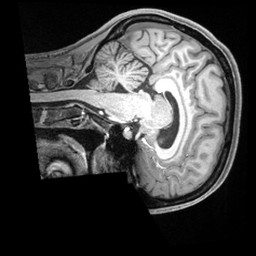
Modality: T1w
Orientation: sagittal
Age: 28
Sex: female
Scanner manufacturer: siemens
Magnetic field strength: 3 T
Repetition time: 2.4 s
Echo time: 0.00226 s